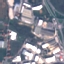
Land use / land cover: Industrial